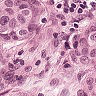
Metastatic tissue present: yes